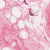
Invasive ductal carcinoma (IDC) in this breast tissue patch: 0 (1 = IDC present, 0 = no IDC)